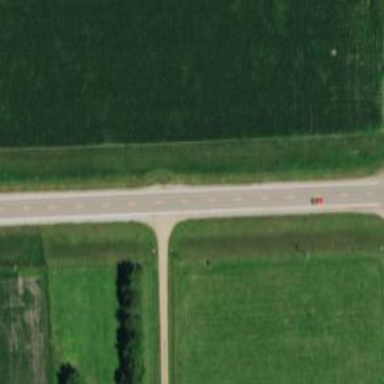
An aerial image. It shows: Secondary road with asphalt surface.